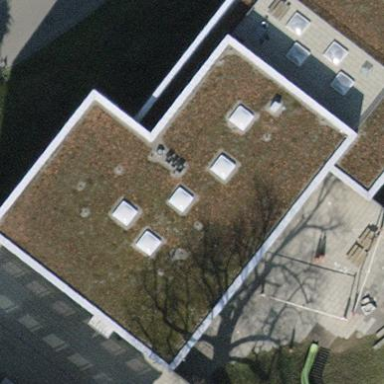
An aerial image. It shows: School building.